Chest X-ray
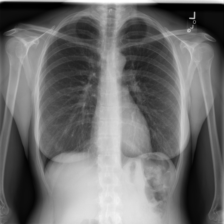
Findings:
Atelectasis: negative
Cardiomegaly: positive
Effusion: positive
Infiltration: negative
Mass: negative
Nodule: negative
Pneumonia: negative
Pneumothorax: negative
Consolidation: negative
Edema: negative
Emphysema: negative
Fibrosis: negative
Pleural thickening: negative
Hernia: negative